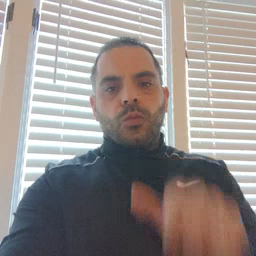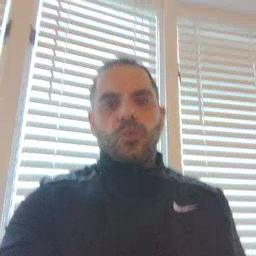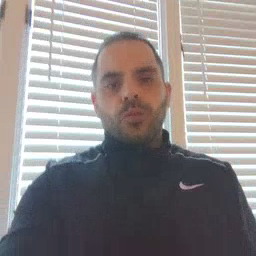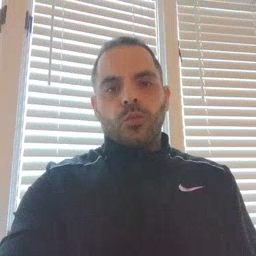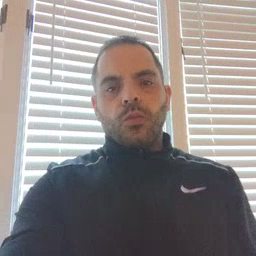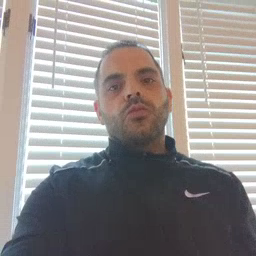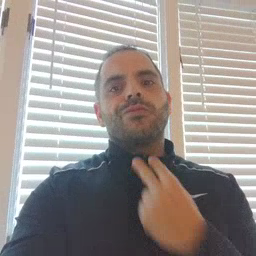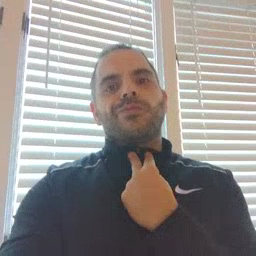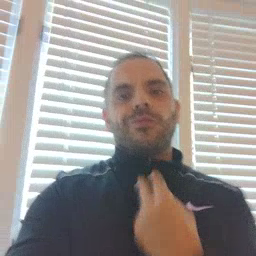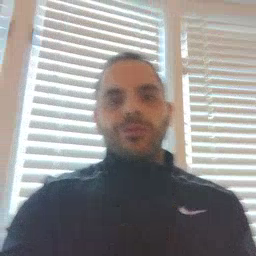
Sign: stuck